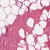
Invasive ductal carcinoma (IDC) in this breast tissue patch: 0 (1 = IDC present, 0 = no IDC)